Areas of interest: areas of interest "Commercial service"
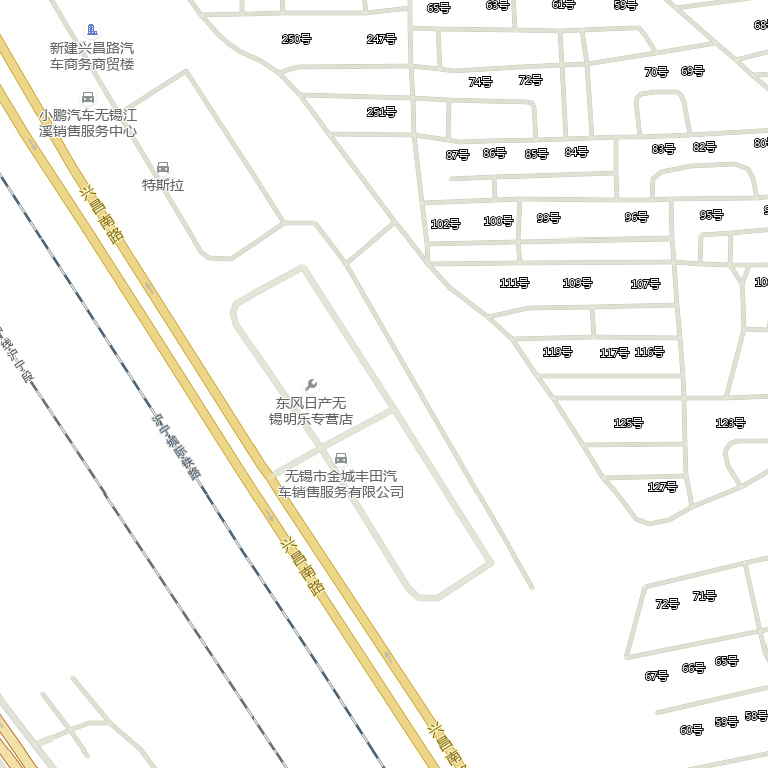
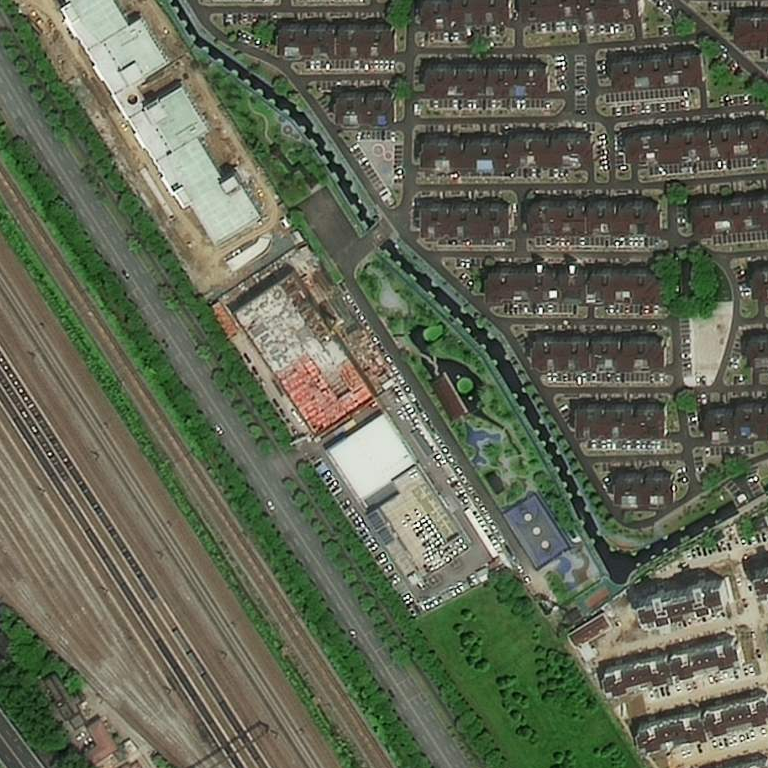